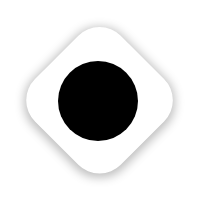
Cursor type: all_scroll
OS/theme: linux-google-cursor
Variant: black